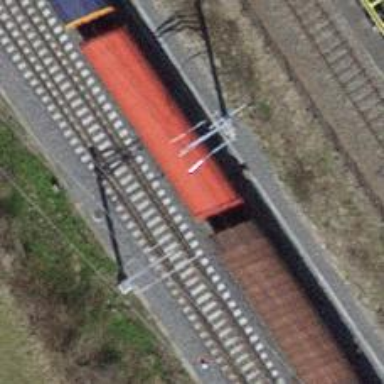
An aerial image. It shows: Railway switch.